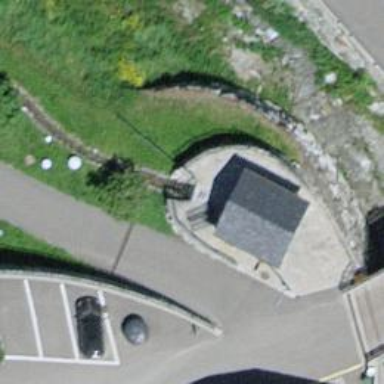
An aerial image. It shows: Black bench.